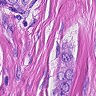
Metastatic tissue present: yes